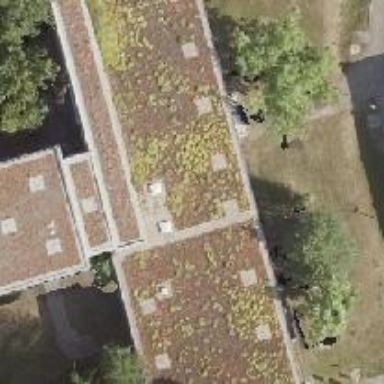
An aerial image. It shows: University building with flat roof covered in grass.